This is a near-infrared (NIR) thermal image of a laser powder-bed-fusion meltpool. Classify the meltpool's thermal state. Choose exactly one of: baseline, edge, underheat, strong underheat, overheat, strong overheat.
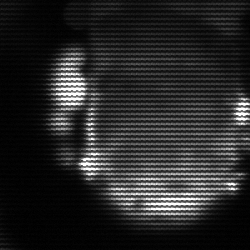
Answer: baseline